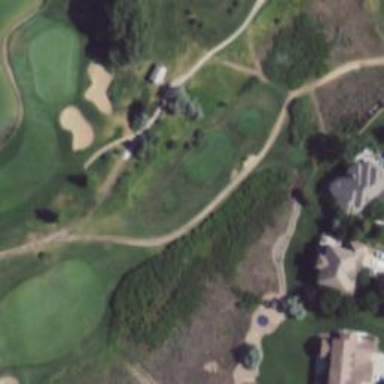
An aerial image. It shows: Golf cartpath that is also road path.